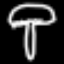
Label: mushroom